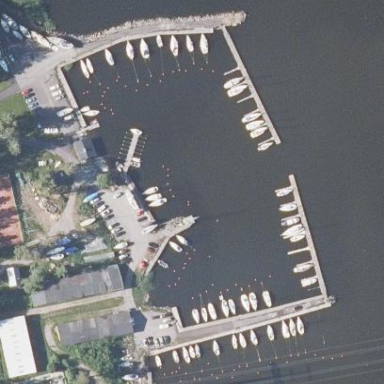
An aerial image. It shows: Marina with sanitary dump station available.